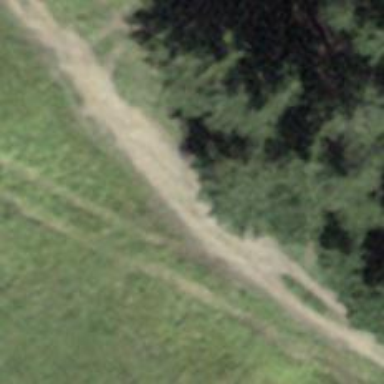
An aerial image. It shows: Unpaved path.